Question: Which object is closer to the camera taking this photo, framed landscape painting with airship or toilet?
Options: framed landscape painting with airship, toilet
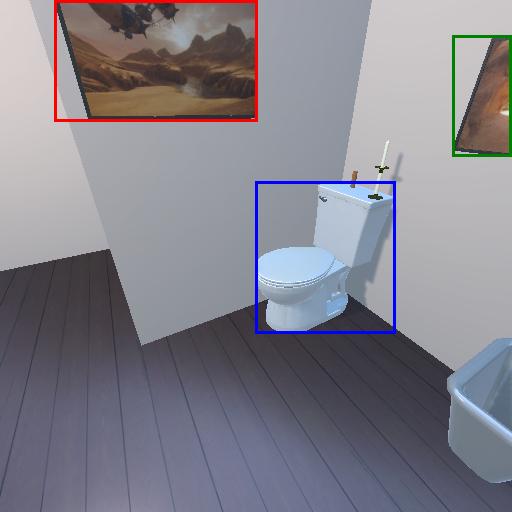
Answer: framed landscape painting with airship